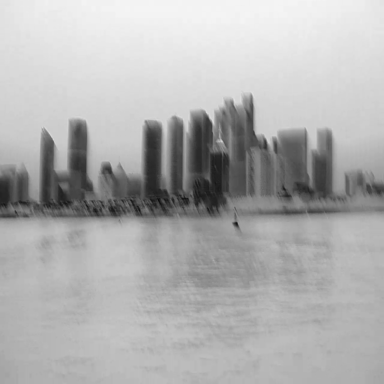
There is a sailboat in the infrared image.